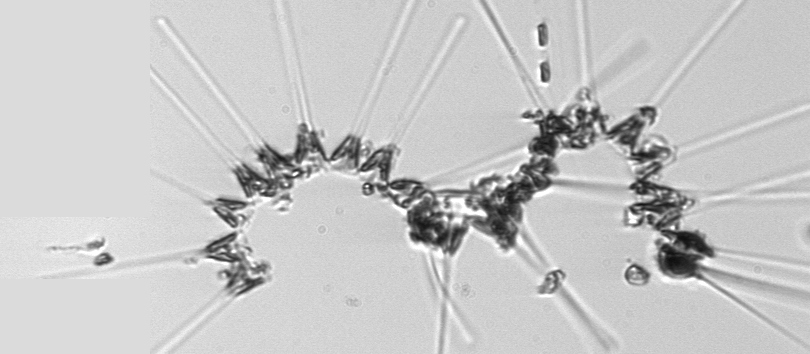
Label: Asterionellopsis_glacialis